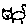
Label: cat